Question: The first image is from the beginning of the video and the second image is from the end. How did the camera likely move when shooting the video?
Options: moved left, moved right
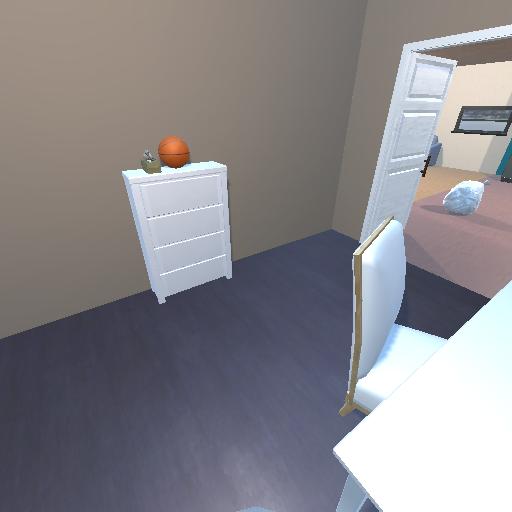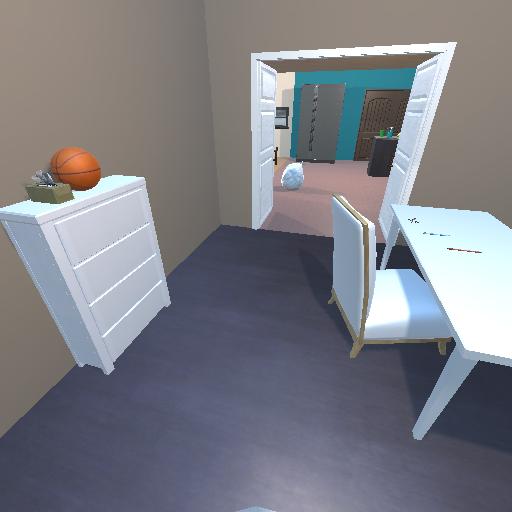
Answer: moved left